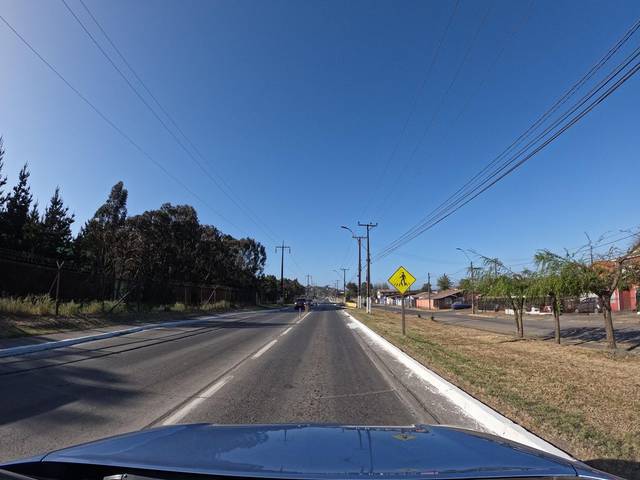
Region: Chile
Coordinates: -36.733, -73.119